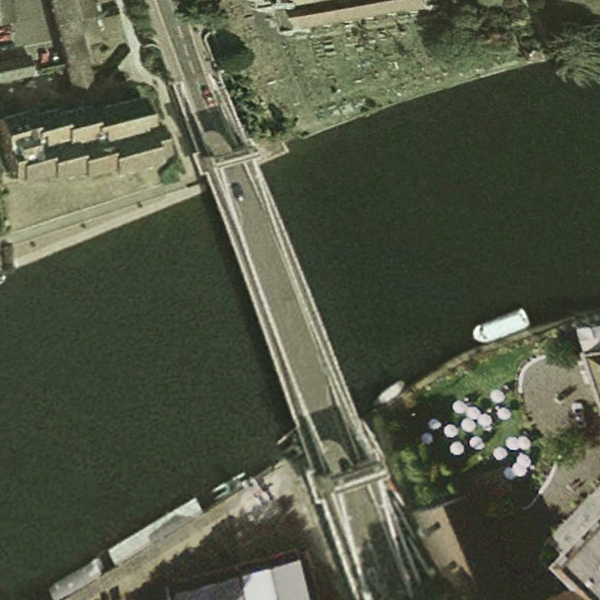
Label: Bridge